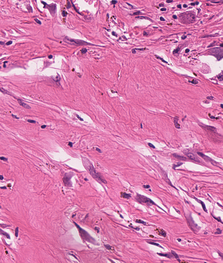
Tumor epithelial tissue: no
Tumor-associated stroma tissue: yes
Normal tissue: no